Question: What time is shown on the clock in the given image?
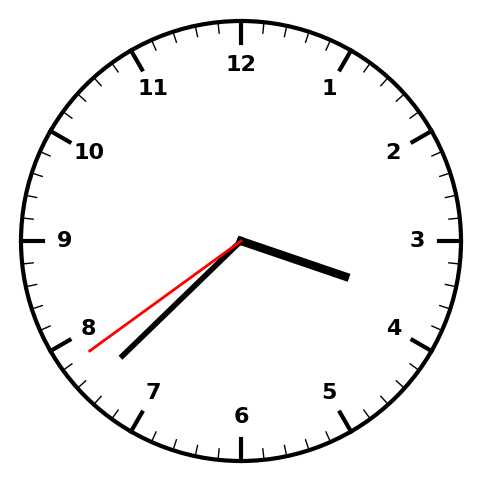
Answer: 03:37:39